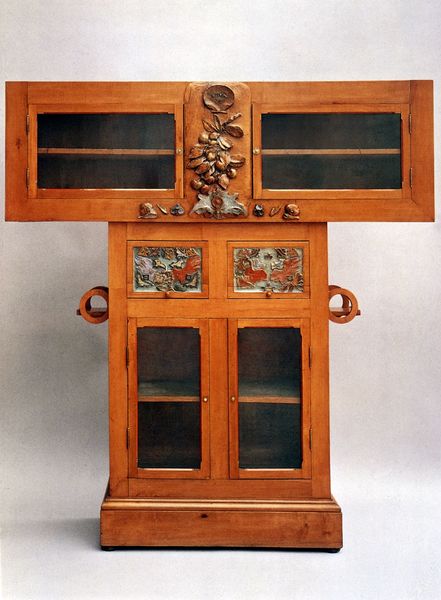
Titel: Vitrinenschrank
Künstler: Paul Gauguin
Standort: Hamburg
Institution: Museum für Kunst und Gewerbe Hamburg
Schlagwörter: glas, apfel, jugendstil, bemalt, vitrine, kiefer, muschel, reliefs, art nouveau, geschnitzt, schaukasten, erle, stile liberty, vitrinenschrank, stile floreale, schauschrank, aufsatzschränke, füllungen, mädchen